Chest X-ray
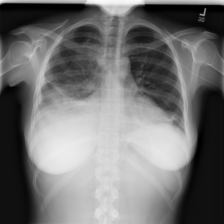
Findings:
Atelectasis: positive
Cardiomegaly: negative
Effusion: negative
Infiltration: positive
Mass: negative
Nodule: negative
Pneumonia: negative
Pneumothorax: negative
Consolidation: positive
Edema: negative
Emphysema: negative
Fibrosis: negative
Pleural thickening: negative
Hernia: negative